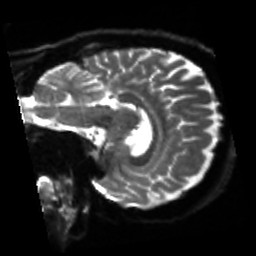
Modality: sbref
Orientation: sagittal
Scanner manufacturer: siemens
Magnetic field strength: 3 T
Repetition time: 4 s
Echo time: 0.0594 s